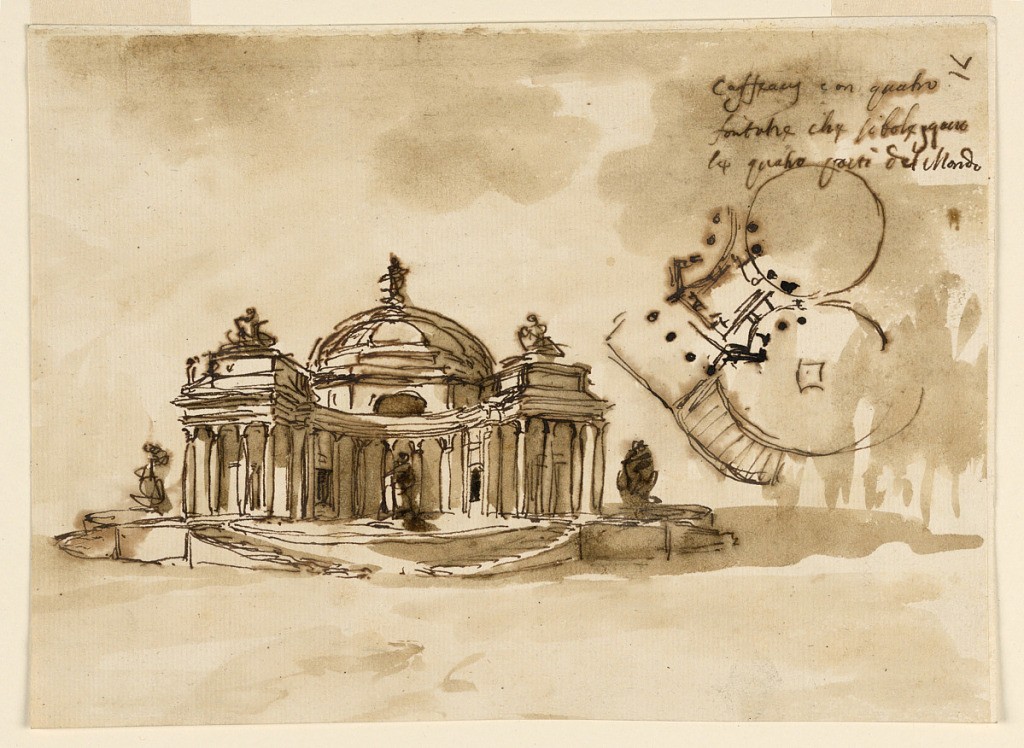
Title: Design for a Kaffeehaus
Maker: Giuseppe Barberi, Italian, 1746–1809
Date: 1789
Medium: Pen and brown ink, brush and brown wash on lined off-white laid paper
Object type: Drawing
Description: Center left: an elevation. The plan is like a spherical square with bevelled corners. In the center of the segments stands a fountain representing one of the four parts of the world. Flights of stairs lead up to the platform on which the building stands. Other fountains upon the landings. Circular rooms are to be connected by small ones. Fights of stairs lead to the portico.